Question: '''
<asp:TemplateField HeaderText="Select One">
<ItemTemplate>
<asp:RadioButton ID="RadioButton1" runat="server" />
</ItemTemplate>
</asp:TemplateField>
'''
aspx.cs
'''
protected void Button1_Click(object sender, EventArgs e)
{
foreach (GridViewRow di in GridView1.Rows)
{
RadioButton rad = (RadioButton)di.FindControl("RadioButton1");
if (rad.Checked&&rad!=null)
{
s = di.Cells[1].Text;
}
}
Response.Redirect("applicants.aspx?form=" +s);
}
'''
I'm selecting the rows that are selected with this but I have a problem here I want user to be able to select only one 'radiobutton' but its allowing all the 'radiobutton's to be selected at once.Can you help me in removing this problem please.
please.
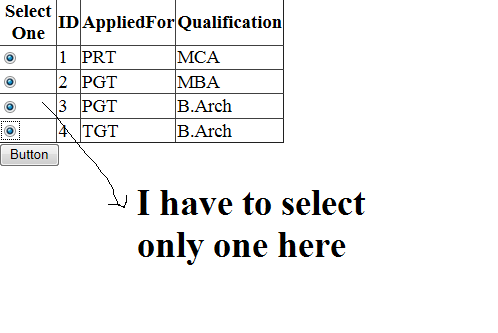
Answer: Maybe I'm too late here on the party but this will do the trick,
<URL>
This might be useful for someone watching this answer in the future.